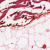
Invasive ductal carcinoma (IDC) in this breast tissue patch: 0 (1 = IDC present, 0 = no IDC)